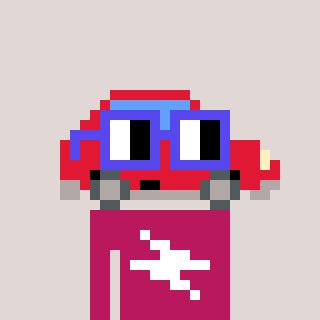
a pixel art character with square blue glasses, a car-shaped head and a darkpink-colored body on a warm background